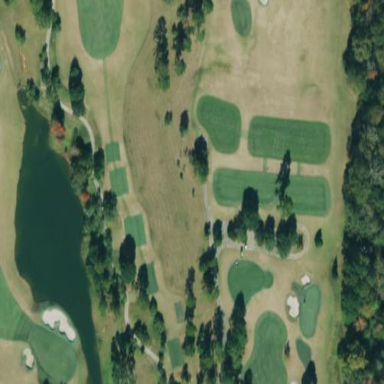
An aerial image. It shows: Golf tee.